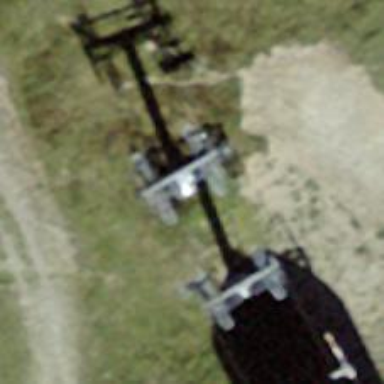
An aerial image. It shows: Pylon for aerialway.